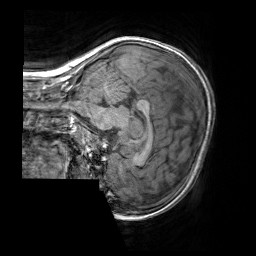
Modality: T1w
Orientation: sagittal
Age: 8
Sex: female
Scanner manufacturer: siemens
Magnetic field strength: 3 T
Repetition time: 1.65 s
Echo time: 0.00203 s